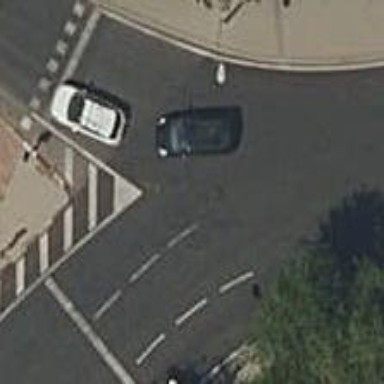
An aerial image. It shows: Circular junction on tertiary road.